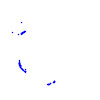
Particle: proton